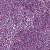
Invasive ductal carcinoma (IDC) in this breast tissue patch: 1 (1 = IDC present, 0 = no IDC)